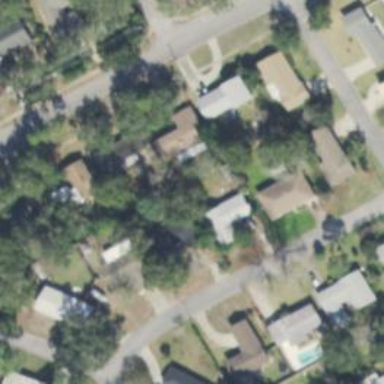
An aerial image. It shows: Residential area consisting of single-family homes.